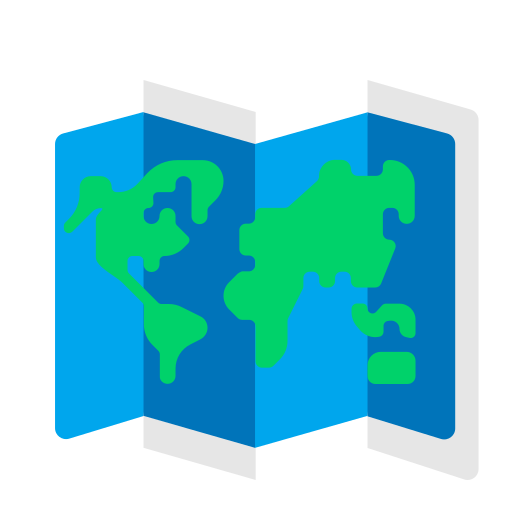
world map flat